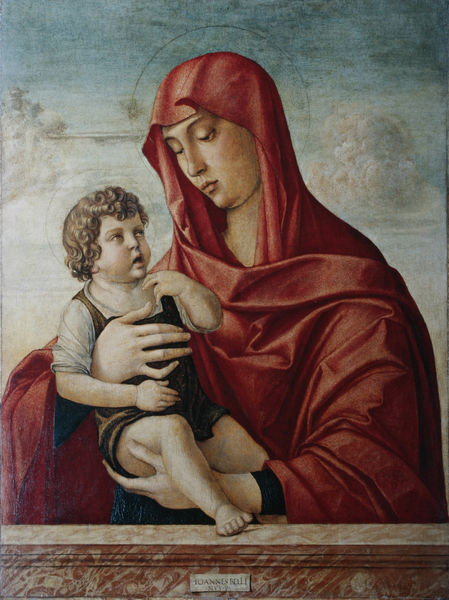
Titel: Madonna mit Kind
Künstler: Giovanni Bellini
Standort: Rovigo
Institution: Museo dell'Accademia dei Concordi
Schlagwörter: blau, dunkel, fuß, gemälde, hand, himmel, schatten, umhang, wolken, sitzen, braun, finger, frau, frisur, grau, hell, hintergrund, kleid, licht, marmor, mund, nase, weiss, blick, rot, tuch, wolke, flächig, blond, gesichter, hemd, arm, arme, augen, falten, gesicht, halten, rahmen, sockel, stein, bildnis, hände, portrait, signatur, brüstung, flach, gewand, gold, haare, kutte, mantel, stehend, kind, mutter, locken, renaissance, beine, balkon, italien, venedig, hosen, mauer, baby, kopftuch, inschrift, balken, junge, stofflichkeit, weste, name, schild, hintegrund, knabe, balustrade, groß, plastisch, rom, balkom, heiligenschein, kraushaar, nimbus, christus, jesus, mantegna, pieta, mittelalter, florenz, blickkontakt, balu, heilige, fresko, maria, verhüllt, madonna, rennaissance, rillen, anna, händchen, roter mantel, jesuskind, maria mit kind, madonna mit kind, bellini, heiligenkranz, muttergottes, bernini, gottes, bekleidet, jesus ( angealtert ), malkon, marienfarben, marmorstruktur, steinbalustrade, ot, talien, ennaissance, belini, wolken in hintergrund, #mauer